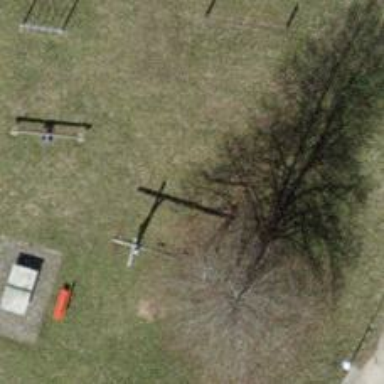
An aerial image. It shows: Playground with swings.